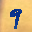
Label: 9